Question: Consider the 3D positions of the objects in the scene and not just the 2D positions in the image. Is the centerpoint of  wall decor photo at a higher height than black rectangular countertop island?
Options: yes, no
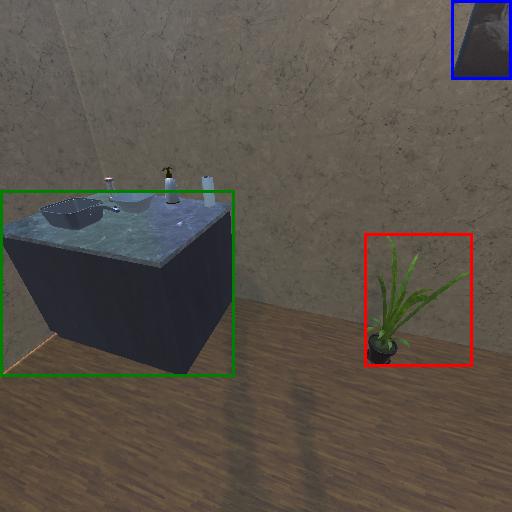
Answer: yes